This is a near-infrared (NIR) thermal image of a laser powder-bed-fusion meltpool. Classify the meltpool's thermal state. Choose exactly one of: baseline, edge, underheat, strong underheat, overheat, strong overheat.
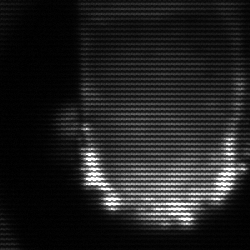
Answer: baseline